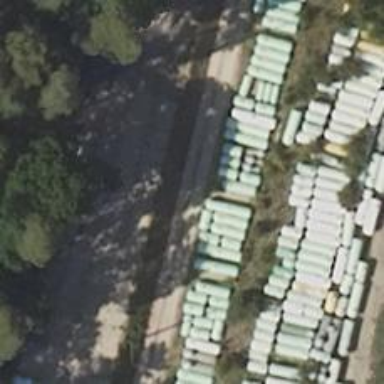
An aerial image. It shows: Disused railway yard.